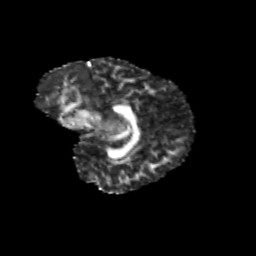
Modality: FA
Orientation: sagittal
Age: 12
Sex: female
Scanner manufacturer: siemens
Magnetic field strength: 3 T
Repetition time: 3.8 s
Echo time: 0.07 s